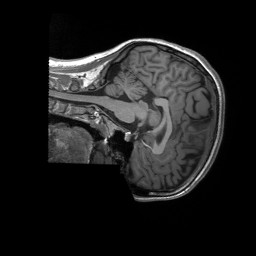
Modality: T1w
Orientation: sagittal
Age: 21
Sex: female
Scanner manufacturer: siemens
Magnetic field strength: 3 T
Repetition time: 2.3 s
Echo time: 0.00232 s